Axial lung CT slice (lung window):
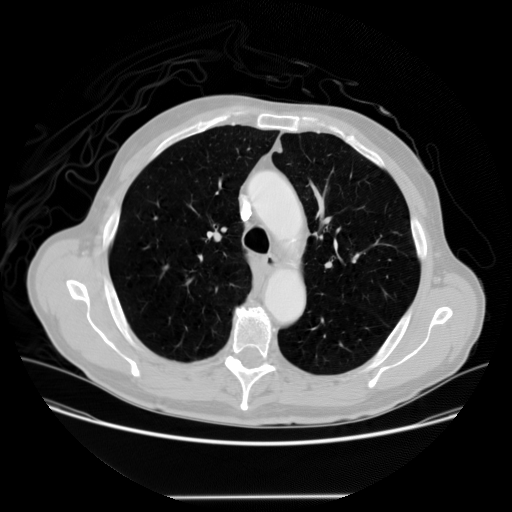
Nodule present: no